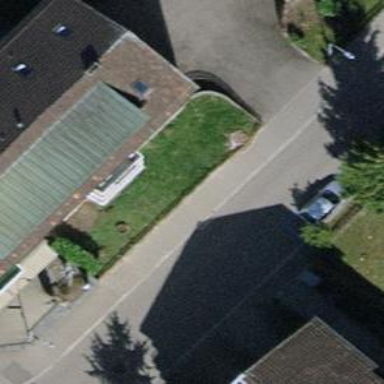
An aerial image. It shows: Asphalt sidewalk along the footway.